Chest X-ray:
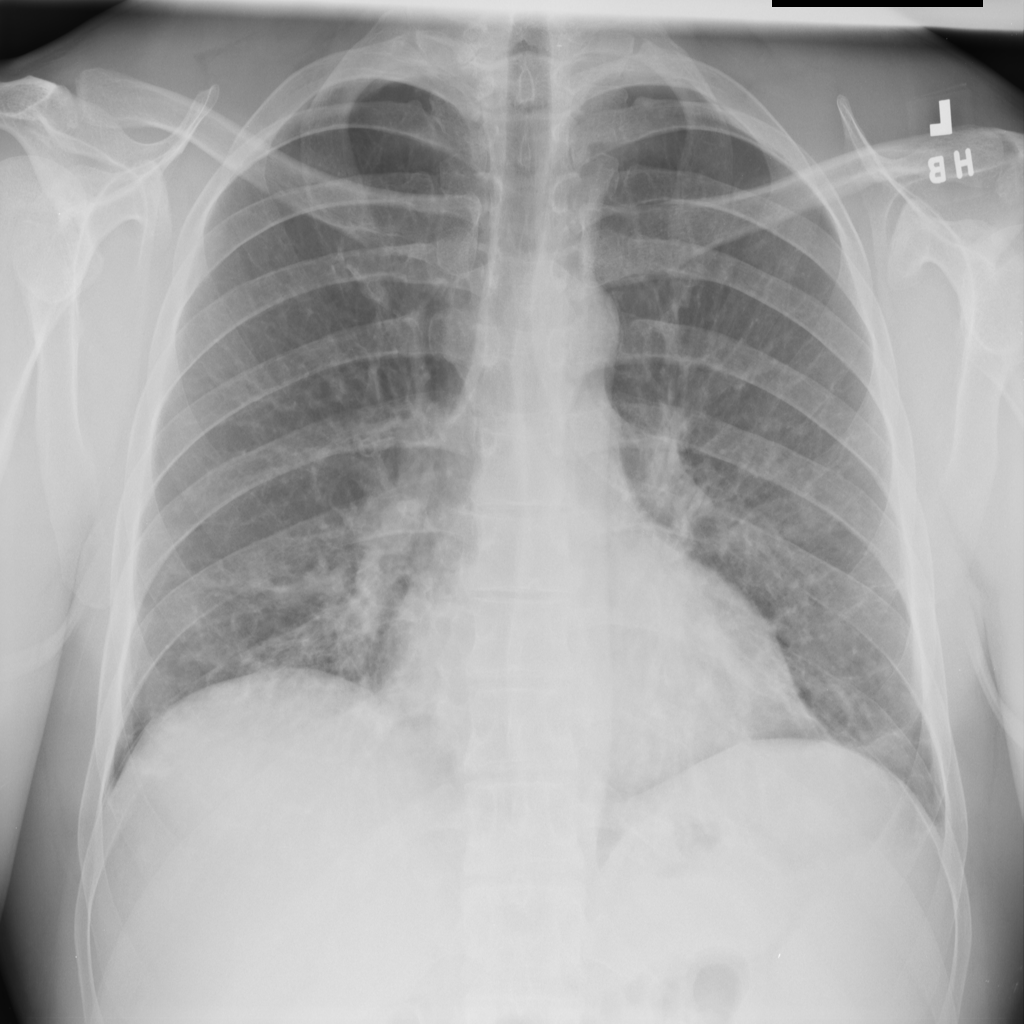
Findings: Fibrosis
No abnormal finding: no